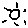
Label: sun